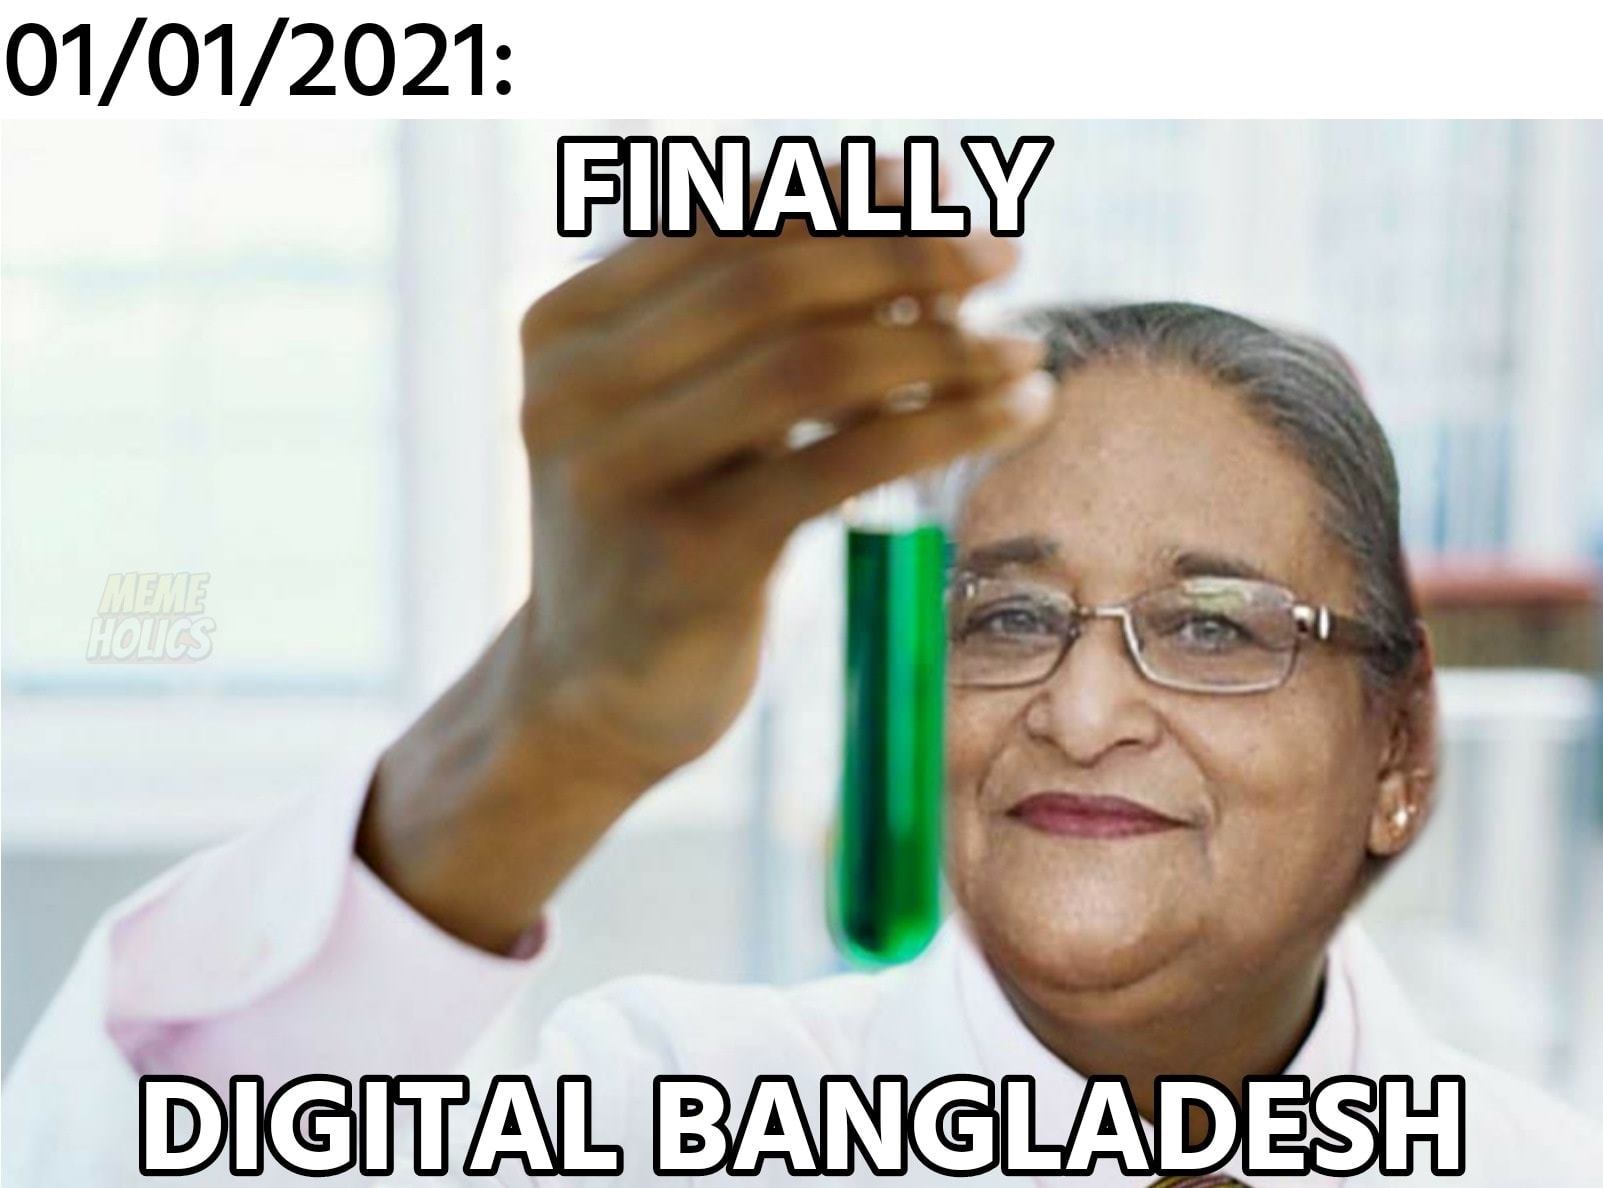
Caption: 01/01/2021 :     FINALLY     DIGITAL BANGLADESH
Label: hate